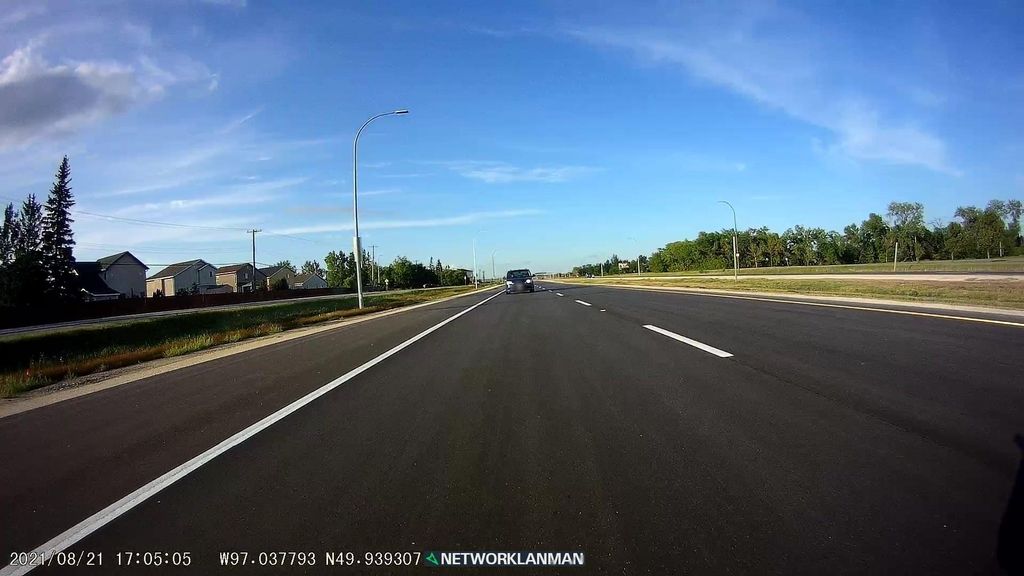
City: winnipeg